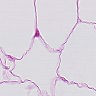
Metastatic tissue present: no